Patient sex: F
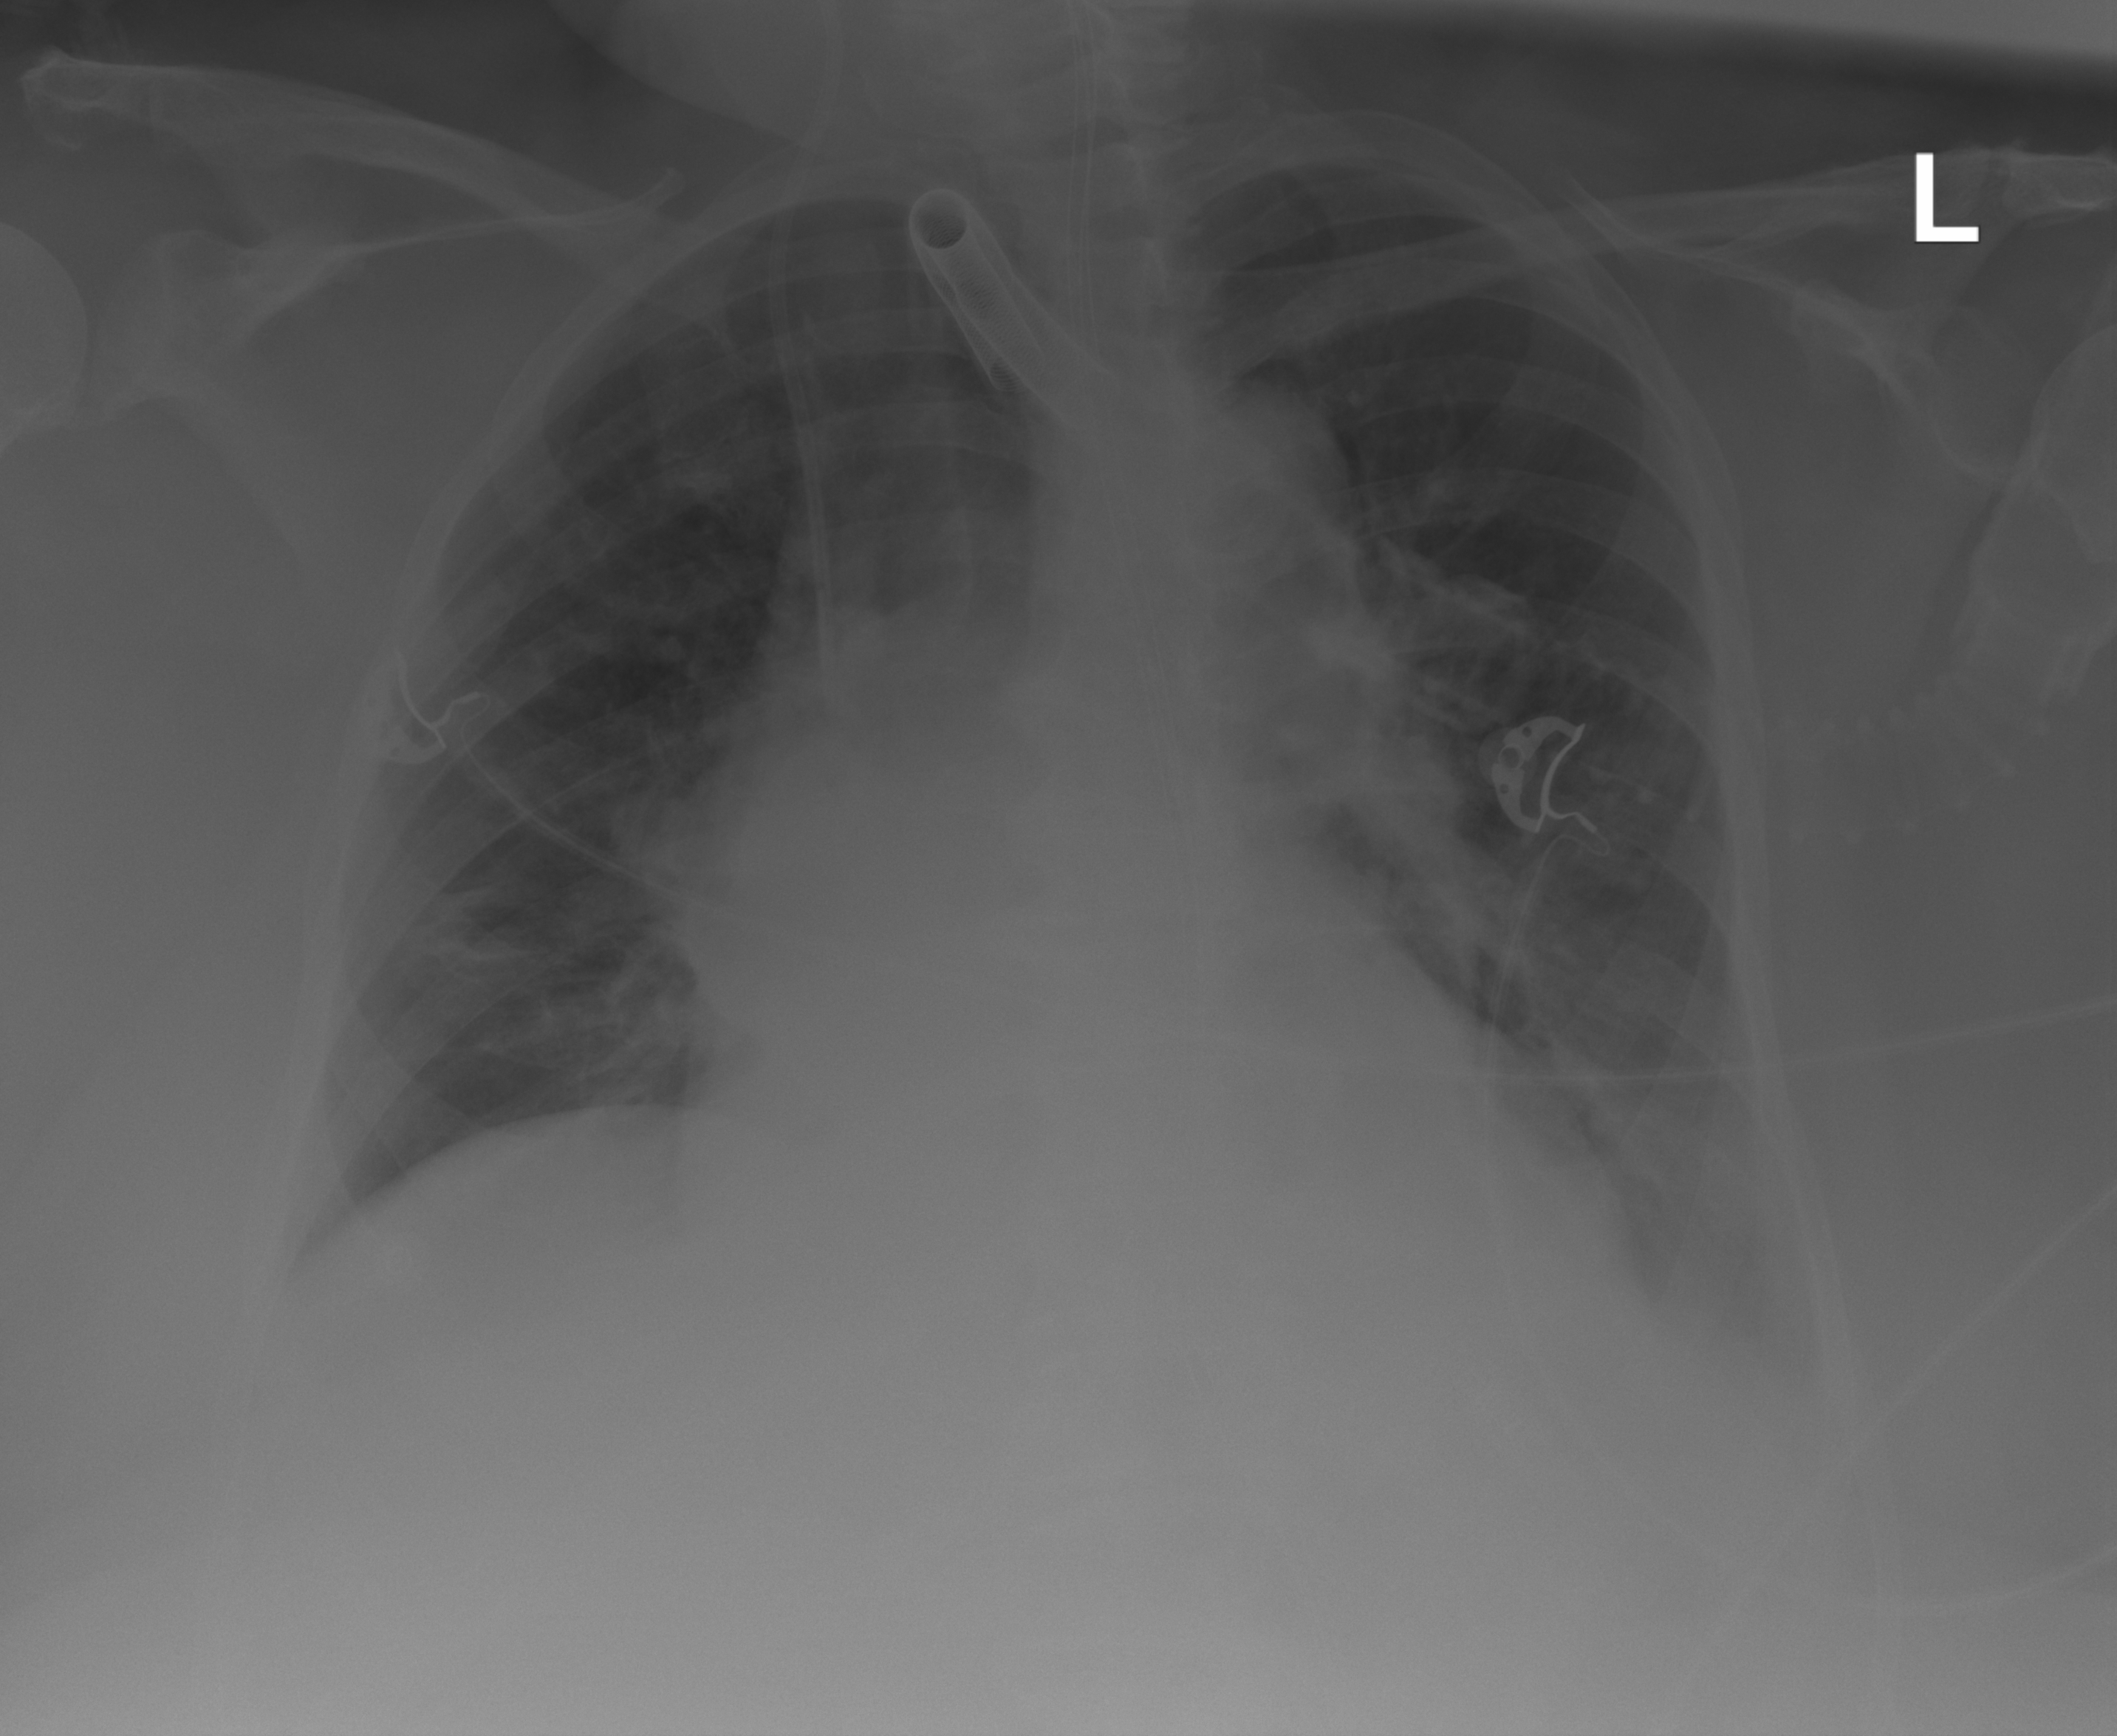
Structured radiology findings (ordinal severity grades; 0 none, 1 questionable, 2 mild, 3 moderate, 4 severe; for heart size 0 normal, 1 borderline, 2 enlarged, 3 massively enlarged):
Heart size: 2
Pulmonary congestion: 0
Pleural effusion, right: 0
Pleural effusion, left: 2
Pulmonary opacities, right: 0
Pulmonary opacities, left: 0
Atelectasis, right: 0
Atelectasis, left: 2